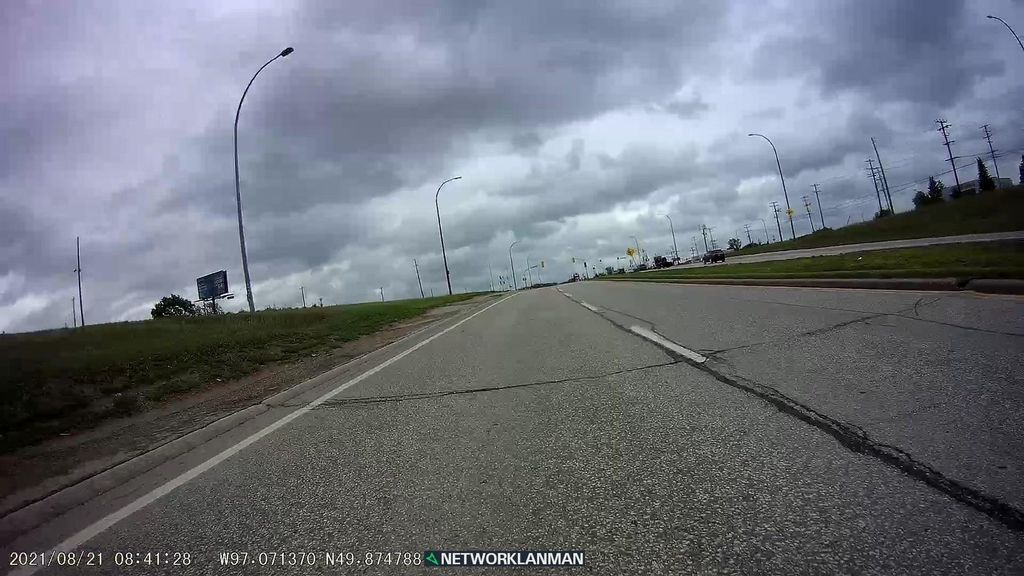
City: winnipeg